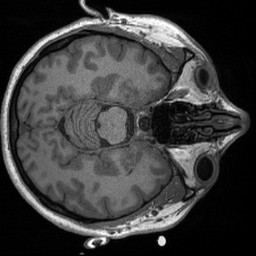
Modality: T1w
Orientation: axial
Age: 33
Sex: female